Question: This may be a dumb question, but that fuzzy blue color that you get when focusing on stuff? Yeah, the one I'm getting when focused on this 'textarea' right now. I'm guessing it's a browser thing, but I want to know: what causes this?
More importantly, I notice that when -bing around my own web app, . What am I doing to cause this behavior to break, or alternately, what can I do to enable this behavior on my own site?
: There seems to be confusion about exactly what behavior I'm referring to, so here it is:

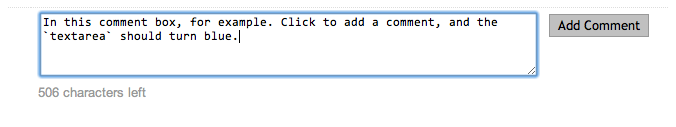
Answer: In css, the style of an input can be set with ':focus'.
Take a look at this page for further information: <URL>.
A browser can have a default stylesheet, which can result in the blue color you are referring to.